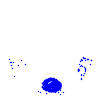
Particle: electron